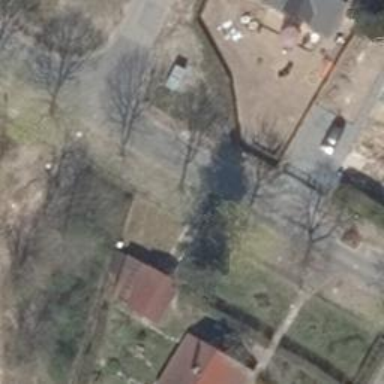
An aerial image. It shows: Driveway.